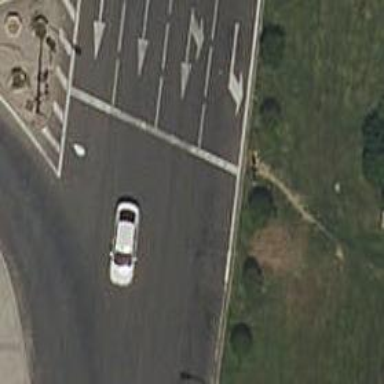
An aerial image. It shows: Road with traffic signals.